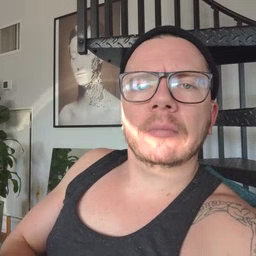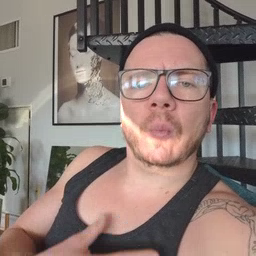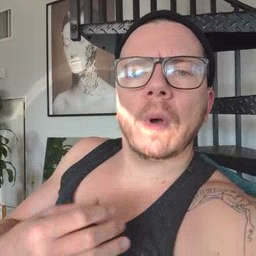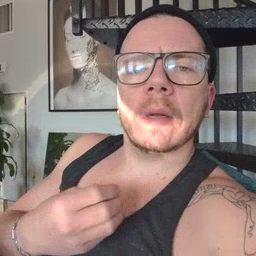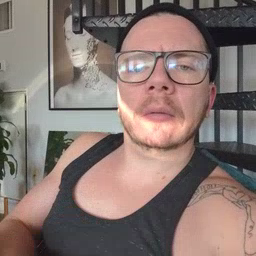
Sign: white